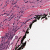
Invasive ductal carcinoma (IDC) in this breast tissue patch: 0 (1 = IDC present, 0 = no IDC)